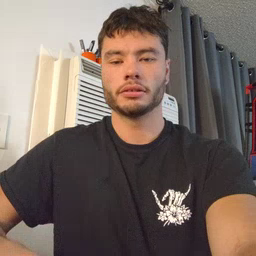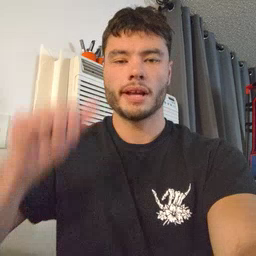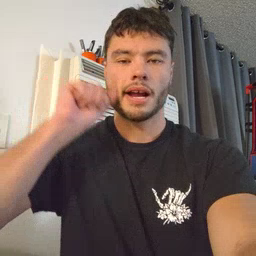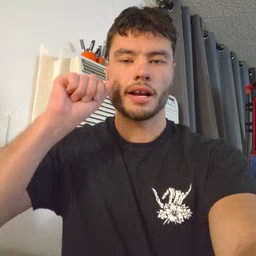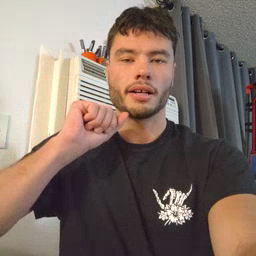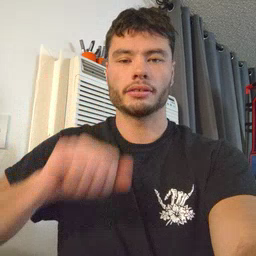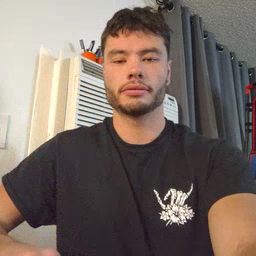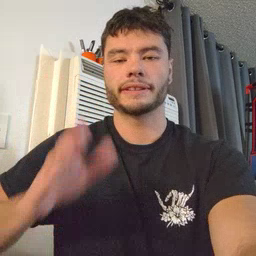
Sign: aunt